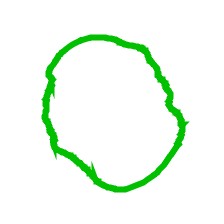
Shape: circle